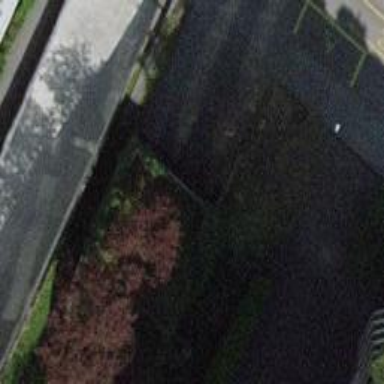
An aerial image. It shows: Driveway tunnel.